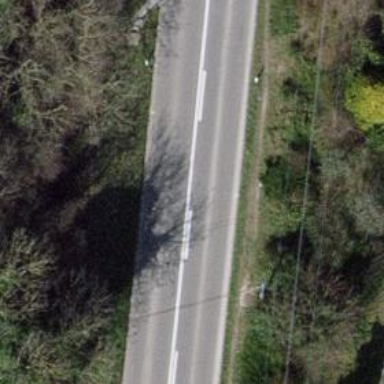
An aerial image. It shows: Secondary road with shared lane for cyclists.